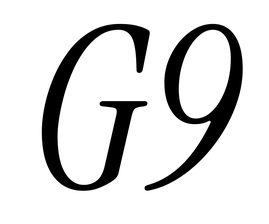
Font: InstrumentSerif-Italic